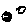
Label: moon